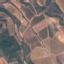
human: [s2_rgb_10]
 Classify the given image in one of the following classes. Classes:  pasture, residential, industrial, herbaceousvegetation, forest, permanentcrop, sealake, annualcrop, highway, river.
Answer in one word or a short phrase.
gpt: PermanentCrop